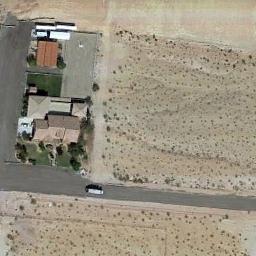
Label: sparse_residential